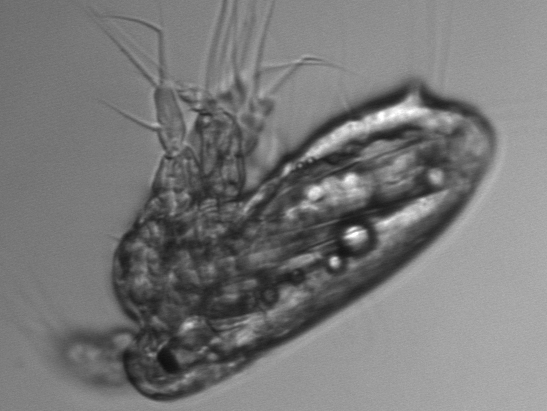
Label: Copepod_nauplii